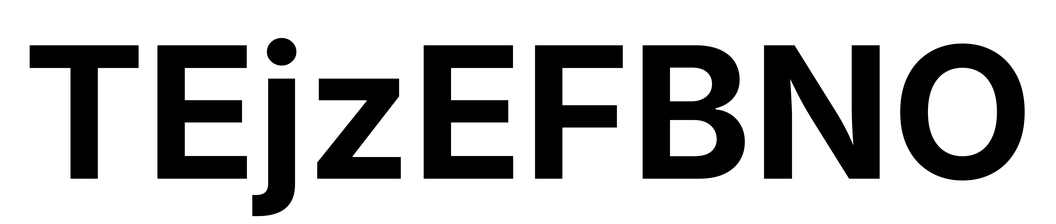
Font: Inter_Bold